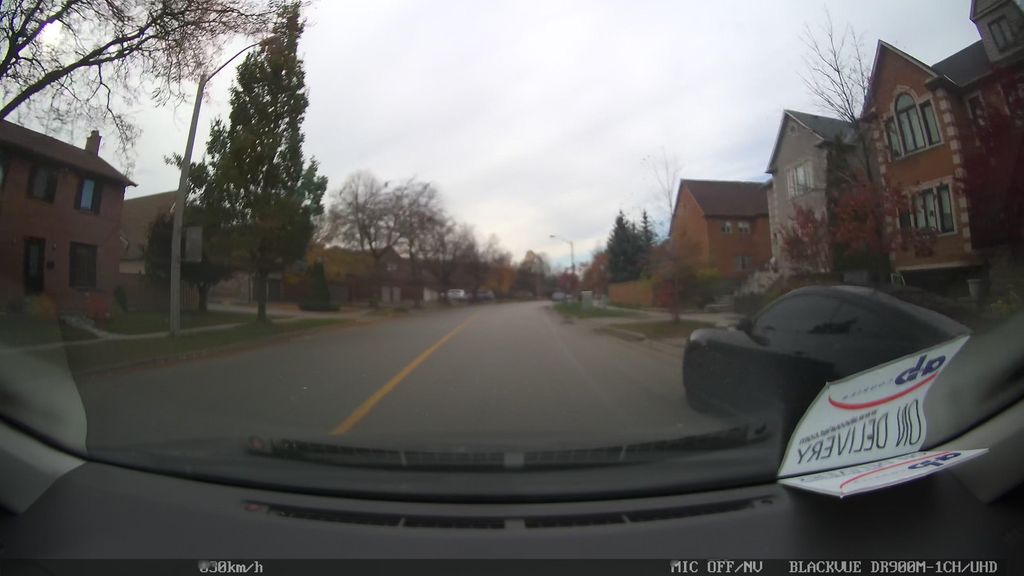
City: toronto